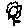
Label: flower